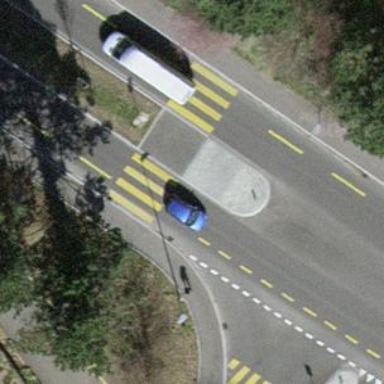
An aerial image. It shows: Uncontrolled road crossing with markings.